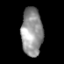
Tissue: prostate
Cell type: T cells
Senescence score: 0.7986
Nuclear area (px): 992
Mean DAPI intensity: 148.682